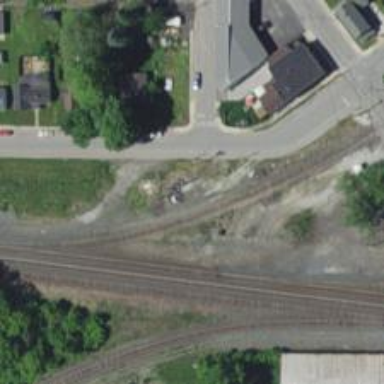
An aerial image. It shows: Outdoor signal box located near the railway.